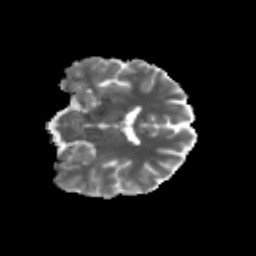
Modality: MD
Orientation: coronal
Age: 29
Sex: male
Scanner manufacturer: siemens
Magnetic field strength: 3 T
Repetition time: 3.5 s
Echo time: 0.125 s